Question: imagine starting with a '500px' square 'div', i want to achieve this result:

i tried 'transform: skew' but it looks like it skews the div only on one side, but i want to obtain this perspective look as if this 'div' is coming right at you
here's a fiddle for some testing: <URL>
any suggestions? thank you
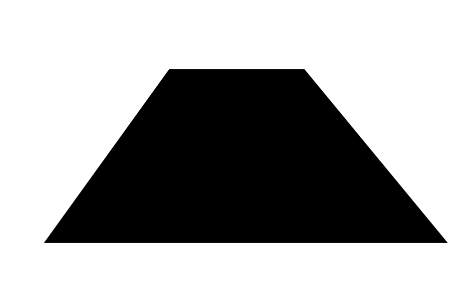
Answer: '''
body{
perspective: 50em;
}
div {
width: 500px;
height: 500px;
background:black;
transform:rotateX(60deg);
margin:100px auto;
}
'''
Demo: <URL>
---
The 'perspective' property should be on the parent of the 'div', which is 'body' in this demo. The value '50em' can be adjusted as needed.
Note also that (unlike a previous answer), using this 'transform' allows you to insert content that is also identically distorted. Demo: <URL>